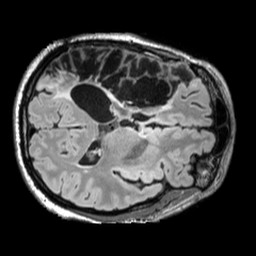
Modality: FLAIR
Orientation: axial
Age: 40
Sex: male
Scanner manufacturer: siemens
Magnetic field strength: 3 T
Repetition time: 5 s
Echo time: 0.387 s